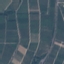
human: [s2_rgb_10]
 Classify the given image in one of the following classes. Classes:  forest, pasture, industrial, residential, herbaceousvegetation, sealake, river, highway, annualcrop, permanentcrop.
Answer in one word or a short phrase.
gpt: PermanentCrop